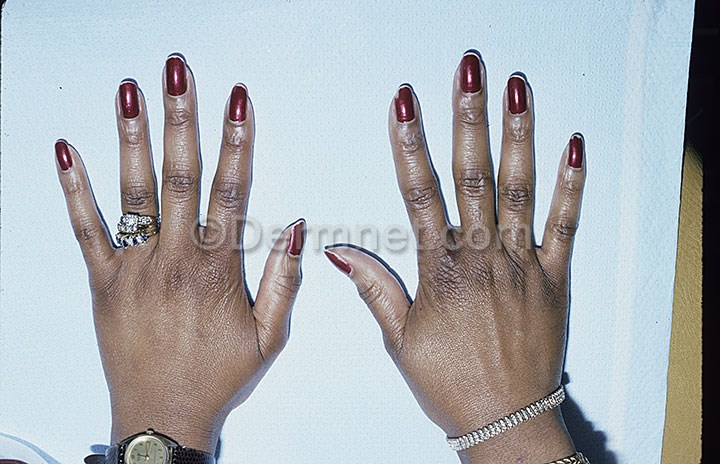
Disease: Acne and Rosacea Photos